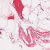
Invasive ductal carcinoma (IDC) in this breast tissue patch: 0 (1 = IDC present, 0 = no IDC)